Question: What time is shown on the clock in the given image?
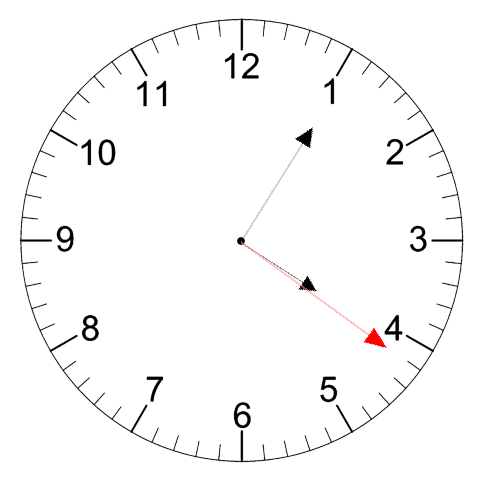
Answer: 04:05:21